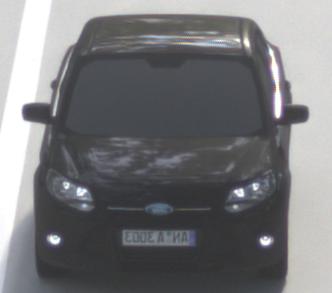
Make: Ford
Model: Focus 1.6 Ti-VCT
Detailed model: Focus (III)
Model produced from: 2011/09
Model produced until: 2014/09
Doors: 5
Color: black
Road condition: dry road
Daytime: morning or afternoon
Contrast: low contrast